Часть А. Движение газа вдоль трубы переменного сечения (5 баллов) В этой части задачи газ молярной массы $\mu$ стационарно движется по прямолинейной горизонтальной трубе без трения о её стенки. Входные параметры газа $v_0, T_0, S_0, \rho_0$, а также $C_p$ считайте заданными. Также считайте любое сечение симметричным и пренебрегайте составляющими скорости, которые перпендикулярны оси симметрии.
Пусть труба адиабатически изолирована. Получите зависимость скорости газа от его температуры.
Покажите, что при течении газа выполняется соотношение $$v\frac{dv}{dx}=-\frac{1}{\rho}\frac{dP}{dx}.$$
Теперь к любому участку трубы длиной $L$ подводится тепловая мощность $N=kL$. Получите выражение для скорости газа как функцию от $x$ и $T$.
Теперь и температура газа линейно зависит от $x$ по закону $T=T_0+\alpha x$. Покажите, что газ движется по трубе равноускоренно и найдите это ускорение $a$.
Получите уравнение политропного процесса с постоянной молярной теплоёмкостью $C$ в координатах $(P, \rho)$.
Покажите, что в условиях пункта А4 газ движется так, будто бы находится в политропном процессе.
Часть B. Замкнутая труба (5 баллов) Рассмотрим четырёхугольник $abcd$, по которому стационарно движется некоторая масса газа. Введём обозначения: $ab=L_1, bc=L_2, cd=L_3, da=L_4$. На участке $ab$: $\frac{dT}{dx}=A, \frac{dN}{dx}=\alpha$; на участке $bc$: $\frac{dT}{dx}=B, \frac{dN}{dx}=\beta$; $v_a, S_a, T_a, \rho_a, \mu, C_P, \alpha, A$ считайте заданными. Для участка $cd$: $\frac{dT}{dx}=-A, \frac{dN}{dx}=-\alpha$ и для $da$: $\frac{dT}{dx}=-B, \frac{dN}{dx}=-\beta$. Ось $x$ направлена для каждой трубы от первой точки участка ко второй (например, для $ab$ от $a$ к $b$).
Получите выражение для плотности газа как функцию $x$.
Найдите массовый расход газа $\dot{m}$.
Найдите теплоты $\delta Q_{ab}, \delta Q_{bc}, \delta Q_{cd}, \delta Q_{da}$, полученные порцией газа массой $dm$ на данных участках четырехугольника. Ответы могут быть выражены через $v_a, S_a, T_a, \rho_a, \mu, C_P, \alpha, A, \beta, B, L_1, L_2, L_3, L_4$ и $dm$.
Получите $\beta$ и $B$ через $v_a, S_a, T_a, \rho_a, \mu, C_P, \alpha, A, L_1, L_2, L_3, L_4$.
Докажите, что для стационарности такой системы необходимо, чтобы молярная теплоёмкость газа была постоянна в течении всего цикла.
Найдите ускорения $a_{ab}$ и $a_{bc}$ через $v_a, S_a, T_a, \rho_a, \mu, C_P, \alpha, A, L_1, L_2, L_3, L_4$.
Найдите скорости $v_b, v_c$ и $v_d$ через $v_a, S_a, T_a, \rho_a, \mu, C_P, \alpha, A, L_1, L_2, L_3, L_4$.
Найдите минимальное время $t$, через которое газ возвращается в начальное положение. Ответ выразите через скорости в точках пересечения труб и ускорения в трубах (пункт не оценивается, если не выполнены B5 и B6).
Найдите массу газа в трубе. Ответ выразите через $\dot{m}$ и $t$ (пункт не оценивается, если не выполнены B5 и B6).
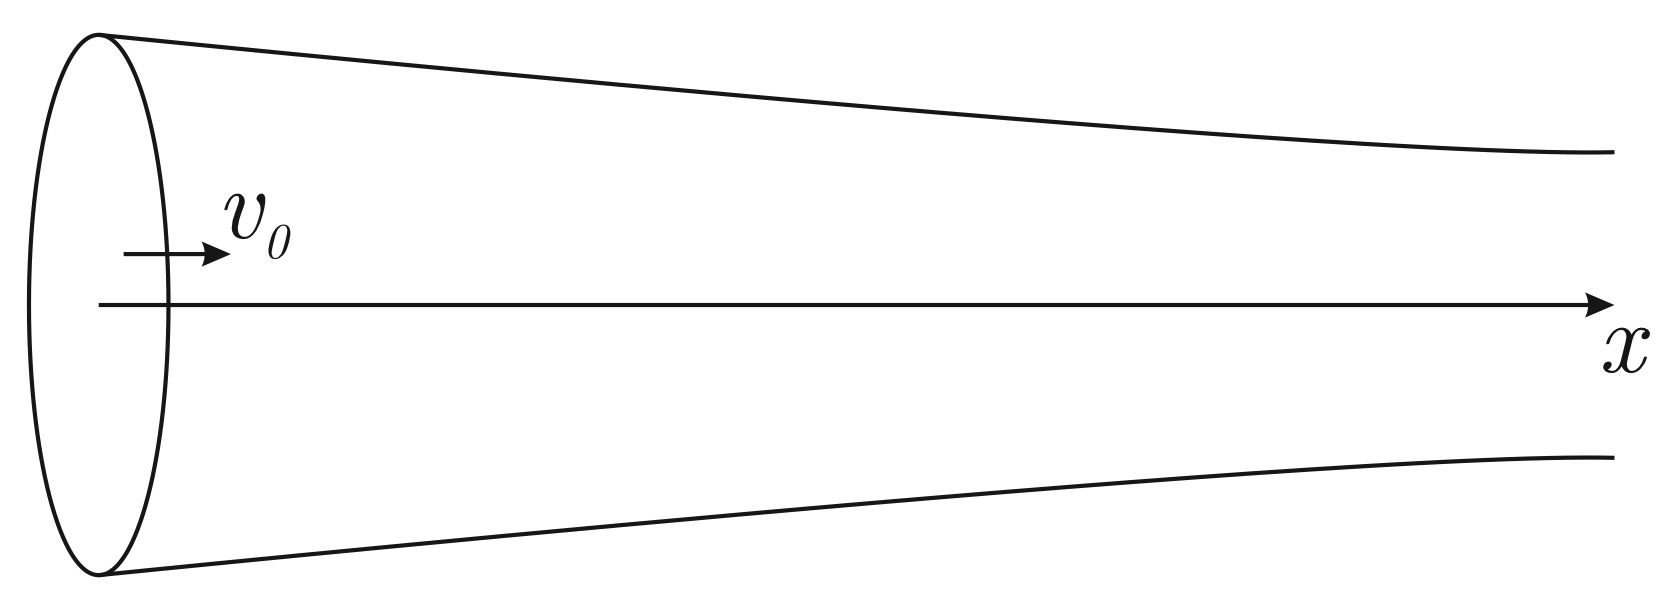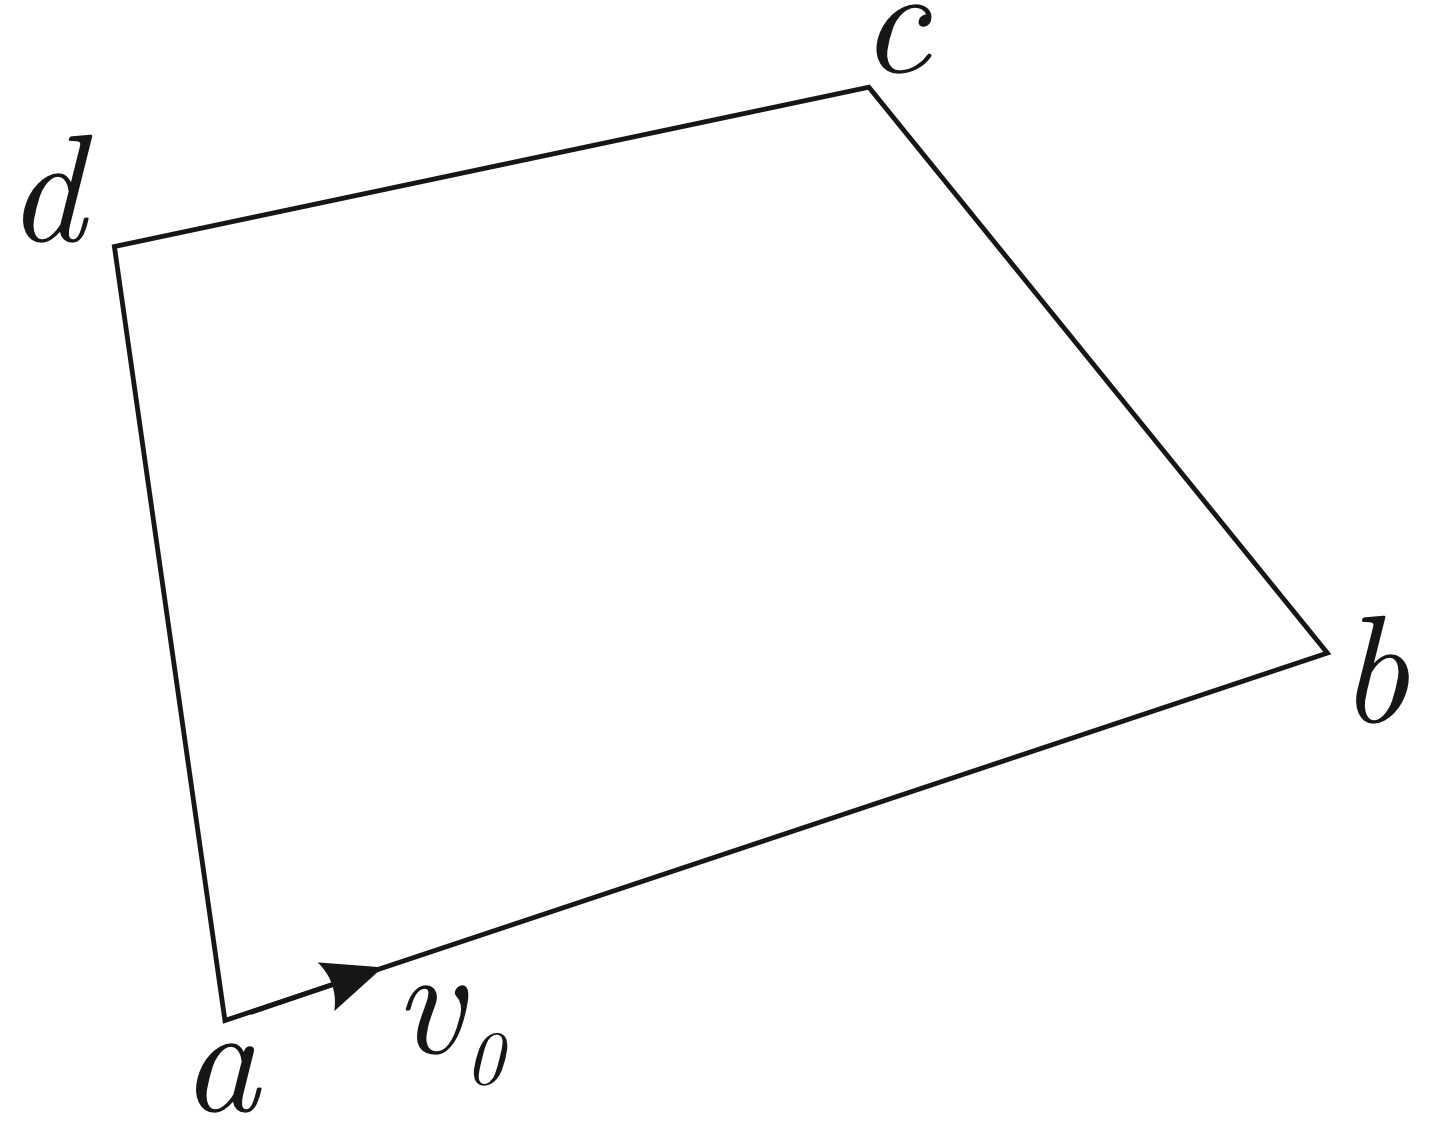
Пусть труба адиабатически изолирована. Получите зависимость скорости газа от его температуры.
Ответ: ЗСЭ $$P_0 dV_0-PdV=dm\left(\frac{v^2-v_0^2}{2}+\frac{C_V}{\mu}(T-T_0)\right)$$
Ответ: Преобразуя,получим $$v^2+\frac{2C_p}{\mu}T=const$$
Ответ: Ответ $$v=\sqrt{v_0^2+\cdot{2C_p}{\mu(T_0-T)}}$$

Покажите, что при течении газа выполняется соотношение $$v\frac{dv}{dx}=-\frac{1}{\rho}\frac{dP}{dx}.$$
Решение: Закон изменения импульса для газа $$-Sdp=adm$$ Равенство $a=v\frac{dv}{dx}$ доказывает требуемое

Теперь к любому участку трубы длиной $L$ подводится тепловая мощность $N=kL$. Получите выражение для скорости газа как функцию от $x$ и $T$.
Решение: ЗСЭ $$Ndt=P_0dV_0-PdV=dm(\frac{v^2-v_0^2}{2}+C_V(T-T_0))$$ Проведя преобразования,получим $$v^2=v_0^2+\frac{2C_P}{\mu}(T_0-T)+\frac{2N}{m}$$ Ответ $$ $$ $$v=\sqrt{v_0^2+\frac{2C_P}{\mu}(T_0-T)+\frac{2kx}{\rho_0S_0v_0}}$$

Теперь и температура газа линейно зависит от $x$ по закону $T=T_0+\alpha x$. Покажите, что газ движется по трубе равноускоренно и найдите это ускорение $a$.
Решение: $a=v\frac{dv}{dx}=-\frac{\alpha C_P}{\mu}+\frac{k}{\rho_0S_0v_0}=const$, что доказывает требуемое

Получите уравнение политропного процесса с постоянной молярной теплоёмкостью $C$ в координатах $(P, \rho)$.
Решение: $$C={C_V}+\frac{\nu RT}{V} \frac{dV}{dT}$$ $$ $$ После интегрирования имеем $TV^{n-1}=const$ $$ $$ $$P\rho^{-n}=const$$ $$ $$ где $n=\frac{C_P - C}{C_V - C}$

Покажите, что в условиях пункта А4 газ движется так, будто бы  находится в политропном процессе.
Решение: Из уравнения состояния и условия $\alpha=\frac{dT}{dx}=const$ имеем $$ $$ $$a=v\frac{dv}{dx}=−\frac{1}{\rho}\frac{dP}{dx}=-\frac{RT}{\mu P}\frac{dP}{dT}\frac{dT}{dx}=-\frac{\alpha R}{\mu}\frac{T}{P}\frac{dP}{dT}$$ $$ $$ Но поскольку $a=-\frac{\alpha C_P}{\mu}+\frac{k}{\rho_0S_0v_0}=const$ $$ $$ $\frac{T}{P}\frac{dP}{dT}=\frac{\mu}{\alpha R}\left(\frac{\alpha C_P}{\mu}-\frac{k}{\rho_0S_0v_0}\right)=const$ - уравнение политропы $$ $$ После интегрирования имеем $$ $$ $$TP^{\frac{1}{\frac{\mu k}{\alpha R\rho_0S_0v_0}-\frac{C_P}{R}}}=TP^\frac{R}{C -C_P}=const$$ $$ $$ Для дальнейшего решения отметим, что $$ $$ $$C=\frac{\mu k}{\alpha \rho_0S_0v_0}$$

Получите выражение для плотности газа как функцию $x$.
Решение: Из уравнения политропы $$ $$ $$\rho=\rho_0\left(\frac{T}{T_0}\right)^\frac{1}{1-n}$$ $$ $$ Находя $n$ из $A6$, получим $$ $$ $$\rho=\rho_0\left(\frac{T_0}{T_0+\alpha x}\right)^{1-\frac{C_P}{R}+\frac{\mu k}{\alpha R\rho_0S_0v_0}}$$

Найдите массовый расход газа $\dot{m}$.
Решение: $$\dot{m}=\rho_0S_0v_0$$

Найдите теплоты $\delta Q_{ab}, \delta Q_{bc}, \delta Q_{cd}, \delta Q_{da}$, полученные порцией газа массой $dm$ на данных участках четырехугольника. Ответы могут быть выражены через $v_a, S_a, T_a, \rho_a, \mu, C_P, \alpha, A, \beta, B, L_1, L_2, L_3, L_4$ и $dm$.
Решение: Из первого начала термодинамики и пункта ${A6}$ $$\frac{\delta Q}{dm}={\frac{C}{\mu}}(T - T_0)$$ $$ $$ Подставляя в последнее уравнение выражение для теплоёмкости,полученное в $A6$ и разницы температур,имеем $$ $$ $$Q_1=\frac{\alpha dm}{\rho_0S_0v_0}L_1$,$Q_2=\frac{\beta dm}{\rho_0S_0v_0}L_2$,$Q_3=-\frac{\alpha dm}{\rho_0S_0v_0}L_3$,$Q_4=-\frac{\beta dm}{\rho_0S_0v_0}L_4$$

Получите $\beta$ и $B$ через $v_a, S_a, T_a, \rho_a, \mu, C_P, \alpha, A, L_1, L_2, L_3, L_4$.
Решение: Поскольку состояние стационарное,четырёхугольник получает нулевую тепловую мощность. Отсюда $$ $$ $$\alpha(L_1-L_3)+\beta(L_2-L_4)=0$$ Тогда ответ на первый вопрос: $\beta=\alpha\frac{L_1-L_3}{L_4-L_2}$ $$ $$ Найдём разницу температур в точках $c$ и $a$ двумя способами $$ $$ $$T_c-T_a=AL_1+BL_2=AL_3+BL_4$$ Отсюда ответ на второй вопрос:$B=A\frac{L_1-L_3}{L_4-L_2}$

Докажите, что для стационарности такой системы необходимо, чтобы молярная теплоёмкость газа была постоянна в течении всего цикла.
Решение: В пункте $A6$ мы получили $$ $$ $$C=\frac{\mu }{ \rho_0S_0v_0}\frac{dN}{dx}\frac{dx}{dT}$$ $$ $$ Для $ab$ и $cd$ $$ $$ $${C_1}=\frac{\mu\alpha}{A\rho_0S_0v_0}$$ $$ $$ Для $bc$ и $da$ $$ $$ $${C_2}=\frac{\mu\beta}{B\rho_0S_0v_0}$$ $$ $$ Поскольку из пункта $B_3$ следует,что $\frac{\alpha}{A}=\frac{\beta}{B}$ $$ $$ $${C_1}={C_2}$$ $$ $$ Поскольку процессы во всех трубах политропные,молярная теплоёмкость газа одинакова во всём процессе

Найдите ускорения $a_{ab}$ и $a_{bc}$ через $v_a, S_a, T_a, \rho_a, \mu, C_P, \alpha, A, L_1, L_2, L_3, L_4$.
Решение: Подставляя $A$,$B$,$\alpha$,$\beta$ в выражение в пункте $A4$,имеем $$ $$ $$a_{ab}=-\frac{AC_P}{\mu}+\frac{\alpha}{\rho_0S_0v_0}$$ $$ $$ $$a_{bc}=\left(-\frac{\alpha C_P}{\mu}+\frac{k}{\rho_0S_0v_0}\right)\frac{L_1-L_3}{L_4-L_2}=a_{ab}\frac{B}{A}$$

Найдите скорости $v_b, v_c$ и $v_d$ через $v_a, S_a, T_a, \rho_a, \mu, C_P, \alpha, A, L_1, L_2, L_3, L_4$.
Решение: Подставляя ранее полученные результаты в формулу $v^2=v_0^2+2{a_x}x$,имеем $$ $$ $$v_b^2=v_0^2+2a_{ab}L_1$$ $$ $$ $$v_c^2=v_0^2+2(a_{ab}L_1+a_{bc}L_2)$$ $$ $$ $$v_d^2=v_0^2+2a_{bc}L_4$$

Найдите минимальное время $t$, через которое газ возвращается в начальное положение. Ответ выразите через скорости в точках пересечения труб и ускорения в трубах (пункт не оценивается, если не выполнены B5 и B6).
Решение: Выразим время через изменения скорости на отдельных участках трубы и ускорения в них $$t=\frac{v_b+v_c-v_a-v_d}{a_{ab}}+\frac{v_c+v_d-v_a-v_b}{a_{bc}}$$

Найдите массу газа в трубе. Ответ выразите через $\dot{m}$ и $t$ (пункт не оценивается, если не выполнены B5 и B6).
Решение: Масса газа в трубе $m=\dot{m}t$
Темы:
T, Термодинамика, Движение газа, 2020, Сборы XY, X